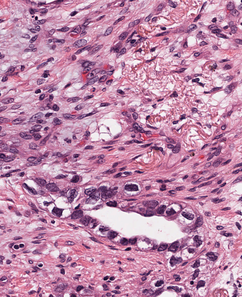
Tumor epithelial tissue: yes
Tumor-associated stroma tissue: yes
Normal tissue: no